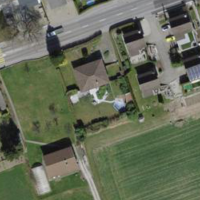
EUNIS habitat code: 24
Species observed at this site:
Fagus sylvatica
Ilex aquifolium